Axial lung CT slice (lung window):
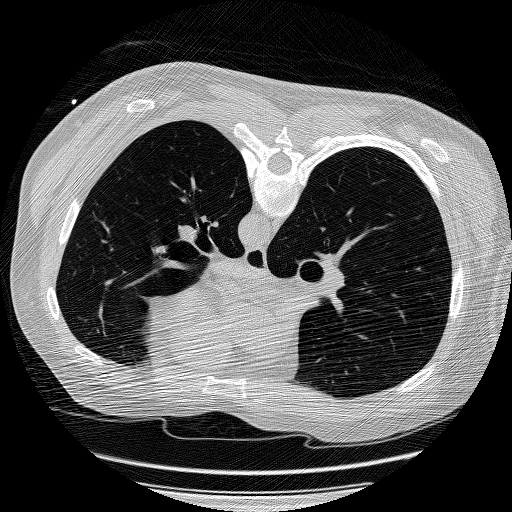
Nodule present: no